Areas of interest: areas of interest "Hongbao Kindergarten"
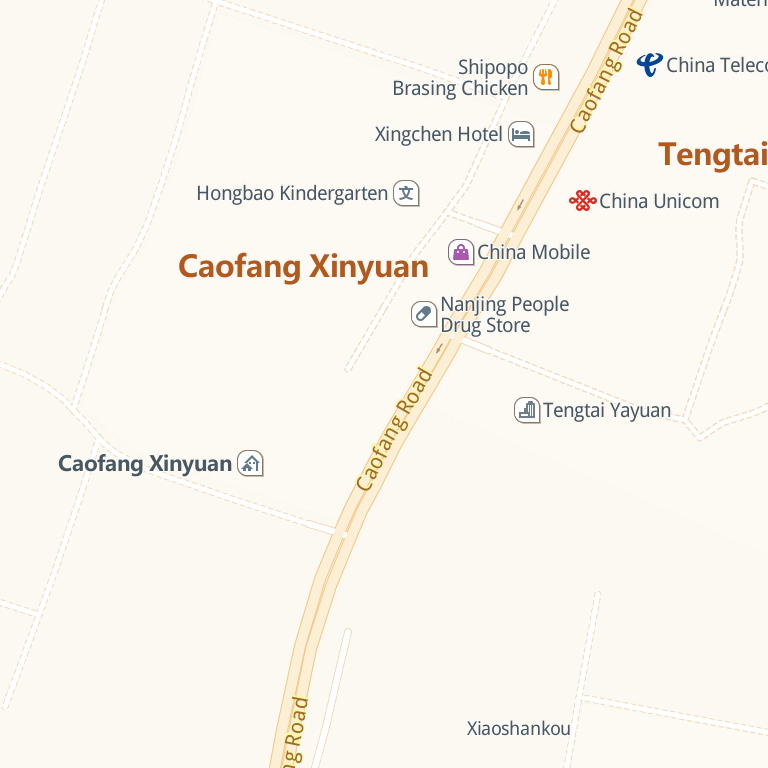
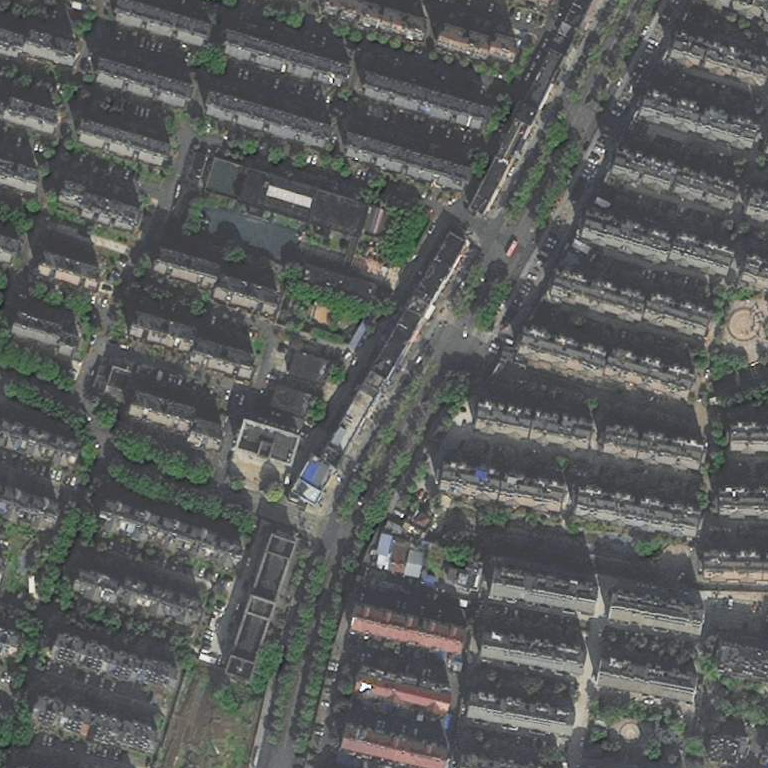